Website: bh-photo
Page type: customer-info-address
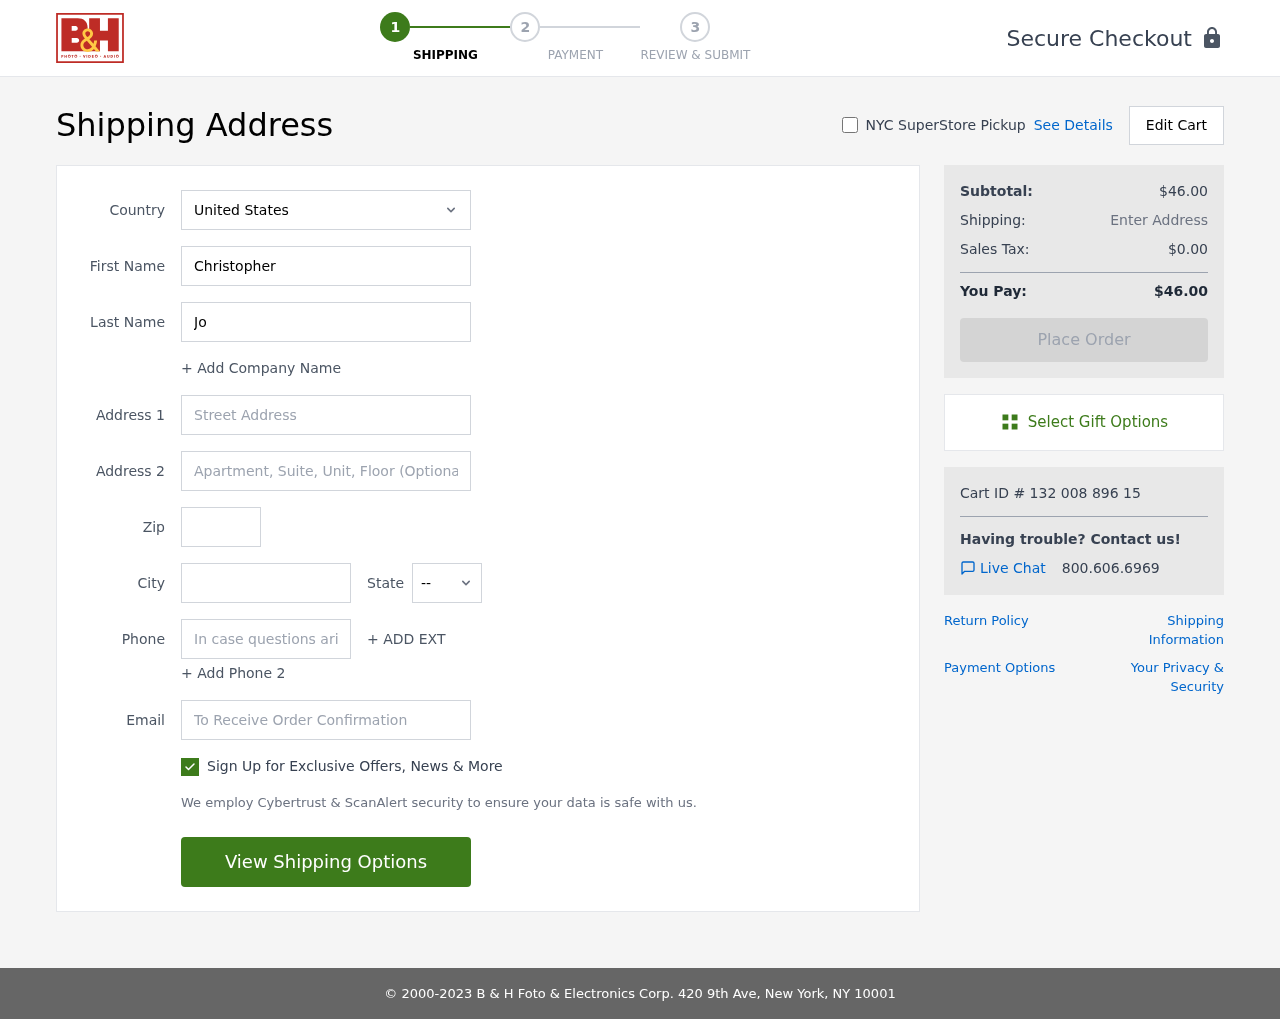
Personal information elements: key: PII_CITY
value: Austinmouth
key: PII_COUNTRY
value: United States
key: PII_EMAIL
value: christopher.jones@yahoo.com
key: PII_FIRSTNAME
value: Christopher
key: PII_LASTNAME
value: Jones
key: PII_PHONE
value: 8519766725
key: PII_POSTCODE
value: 29595
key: PII_STATE_ABBR
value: OH
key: PII_STREET
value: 350 Johnson Courts
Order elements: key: ORDER_SUBTOTAL
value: $46.00
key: ORDER_TAX
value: $0.00
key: ORDER_TOTAL
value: $46.00
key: ORDER_ID
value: Cart ID # 132 008 896 15